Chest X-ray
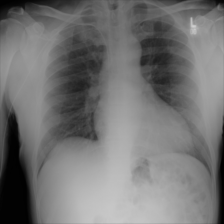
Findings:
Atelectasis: negative
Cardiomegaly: negative
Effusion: negative
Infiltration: negative
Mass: negative
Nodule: negative
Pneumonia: negative
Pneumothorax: negative
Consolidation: negative
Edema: negative
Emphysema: negative
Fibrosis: negative
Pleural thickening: negative
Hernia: negative